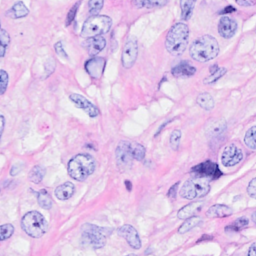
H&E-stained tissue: Breast